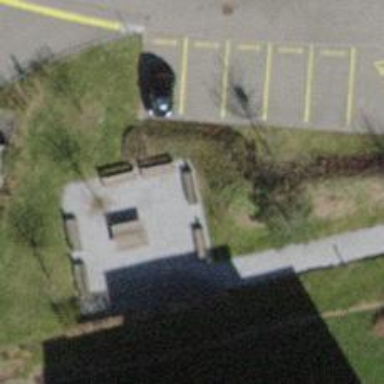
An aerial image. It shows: Bench.